Question: I have 2 arrays, one with 'colors' to gradient, second for value 'breakpoints'.
'''
breakpoints = [0.1, 1.25, 2, 2.5, 3.3, 4.2, 4.9, 5.8, 6.7, 7.7, 8]
colors = ['#4290FB', '#4FC0FF', '#4FFFD5', '#7CFF4F', '#F6F05C', '#FF8068', '#FF4E6F', '#C645B8', '#6563DE', '#18158E', '#000000']
'''
If the input value is less than first element set the color to '#AAAAAA,' if it's over 8 set it to '#000000'

Colors on graph are values between '0-8' and those are gradients between two elements of colors, array distances between those points are the breakpoints. How can i get color from point of this graph by value so for example '2.8' will be '#77FF5C' etc.
Thanks in advance.
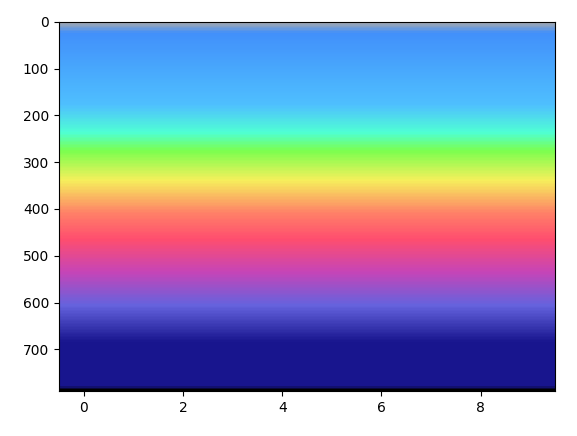
Answer: I found the answer to my question. I used the 'spectra' library
My code:
'''
import spectra
polylinear_scale = spectra.scale([ spectra.html(x).to("lab") for x in (['#4290FB', '#4FC0FF', '#4FFFD5', '#7CFF4F', '#F6F05C', '#FF8068', '#FF4E6F', '#C645B8', '#6563DE', '#18158E', '#000000']) ])
polylinear_negpos = polylinear_scale.domain([0.1, 1.25, 2, 2.5, 3.3, 4.2, 4.9, 5.8, 6.7, 7.7, 9])
def getDiffColor(value:float=0):
if value <= 9:
return polylinear_negpos(value).hexcode
elif value <= 0.1:
return "#AAAAAA"
else:
return "#000000"
'''
It's not good but it works.